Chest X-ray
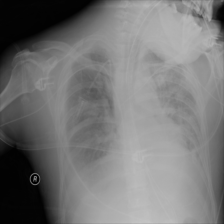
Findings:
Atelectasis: negative
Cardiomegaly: negative
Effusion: negative
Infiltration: negative
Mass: negative
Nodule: negative
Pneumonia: negative
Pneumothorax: negative
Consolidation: negative
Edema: negative
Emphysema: negative
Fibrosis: negative
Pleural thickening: negative
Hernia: negative